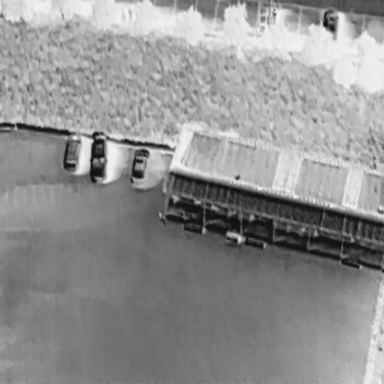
There are four Cars in the infrared image.